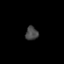
Tissue: prostate
Cell type: Endothelial cells
Senescence score: 0.6925
Nuclear area (px): 166
Mean DAPI intensity: 71.47